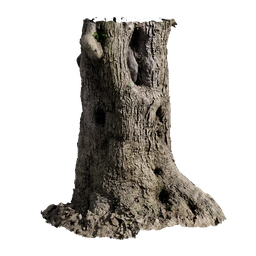
Label: nature